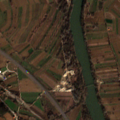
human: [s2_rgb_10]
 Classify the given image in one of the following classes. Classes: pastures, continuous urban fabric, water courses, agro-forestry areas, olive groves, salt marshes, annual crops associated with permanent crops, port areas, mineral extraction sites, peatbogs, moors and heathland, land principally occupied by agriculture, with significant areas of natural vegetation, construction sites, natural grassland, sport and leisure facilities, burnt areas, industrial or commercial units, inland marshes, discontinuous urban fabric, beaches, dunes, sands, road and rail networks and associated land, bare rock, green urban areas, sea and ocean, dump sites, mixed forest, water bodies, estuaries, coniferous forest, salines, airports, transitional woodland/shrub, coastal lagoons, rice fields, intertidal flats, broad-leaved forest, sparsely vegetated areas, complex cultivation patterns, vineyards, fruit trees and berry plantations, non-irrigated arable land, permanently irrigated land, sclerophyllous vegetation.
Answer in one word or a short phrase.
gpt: discontinuous urban fabric, complex cultivation patterns, broad-leaved forest, water courses